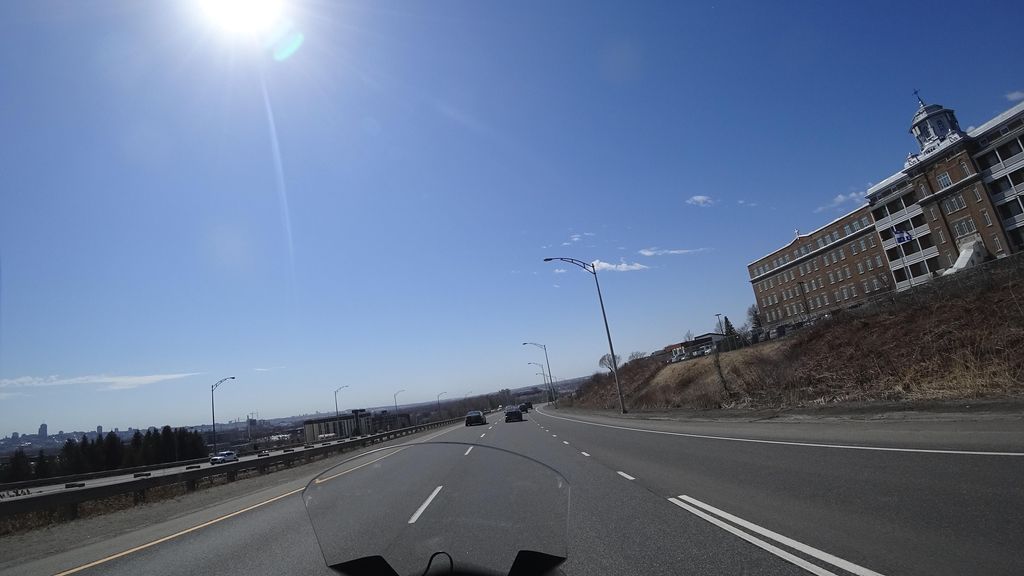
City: quebec_city